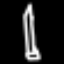
Label: pencil